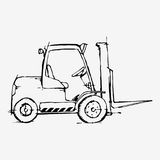
Label: forklift